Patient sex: F
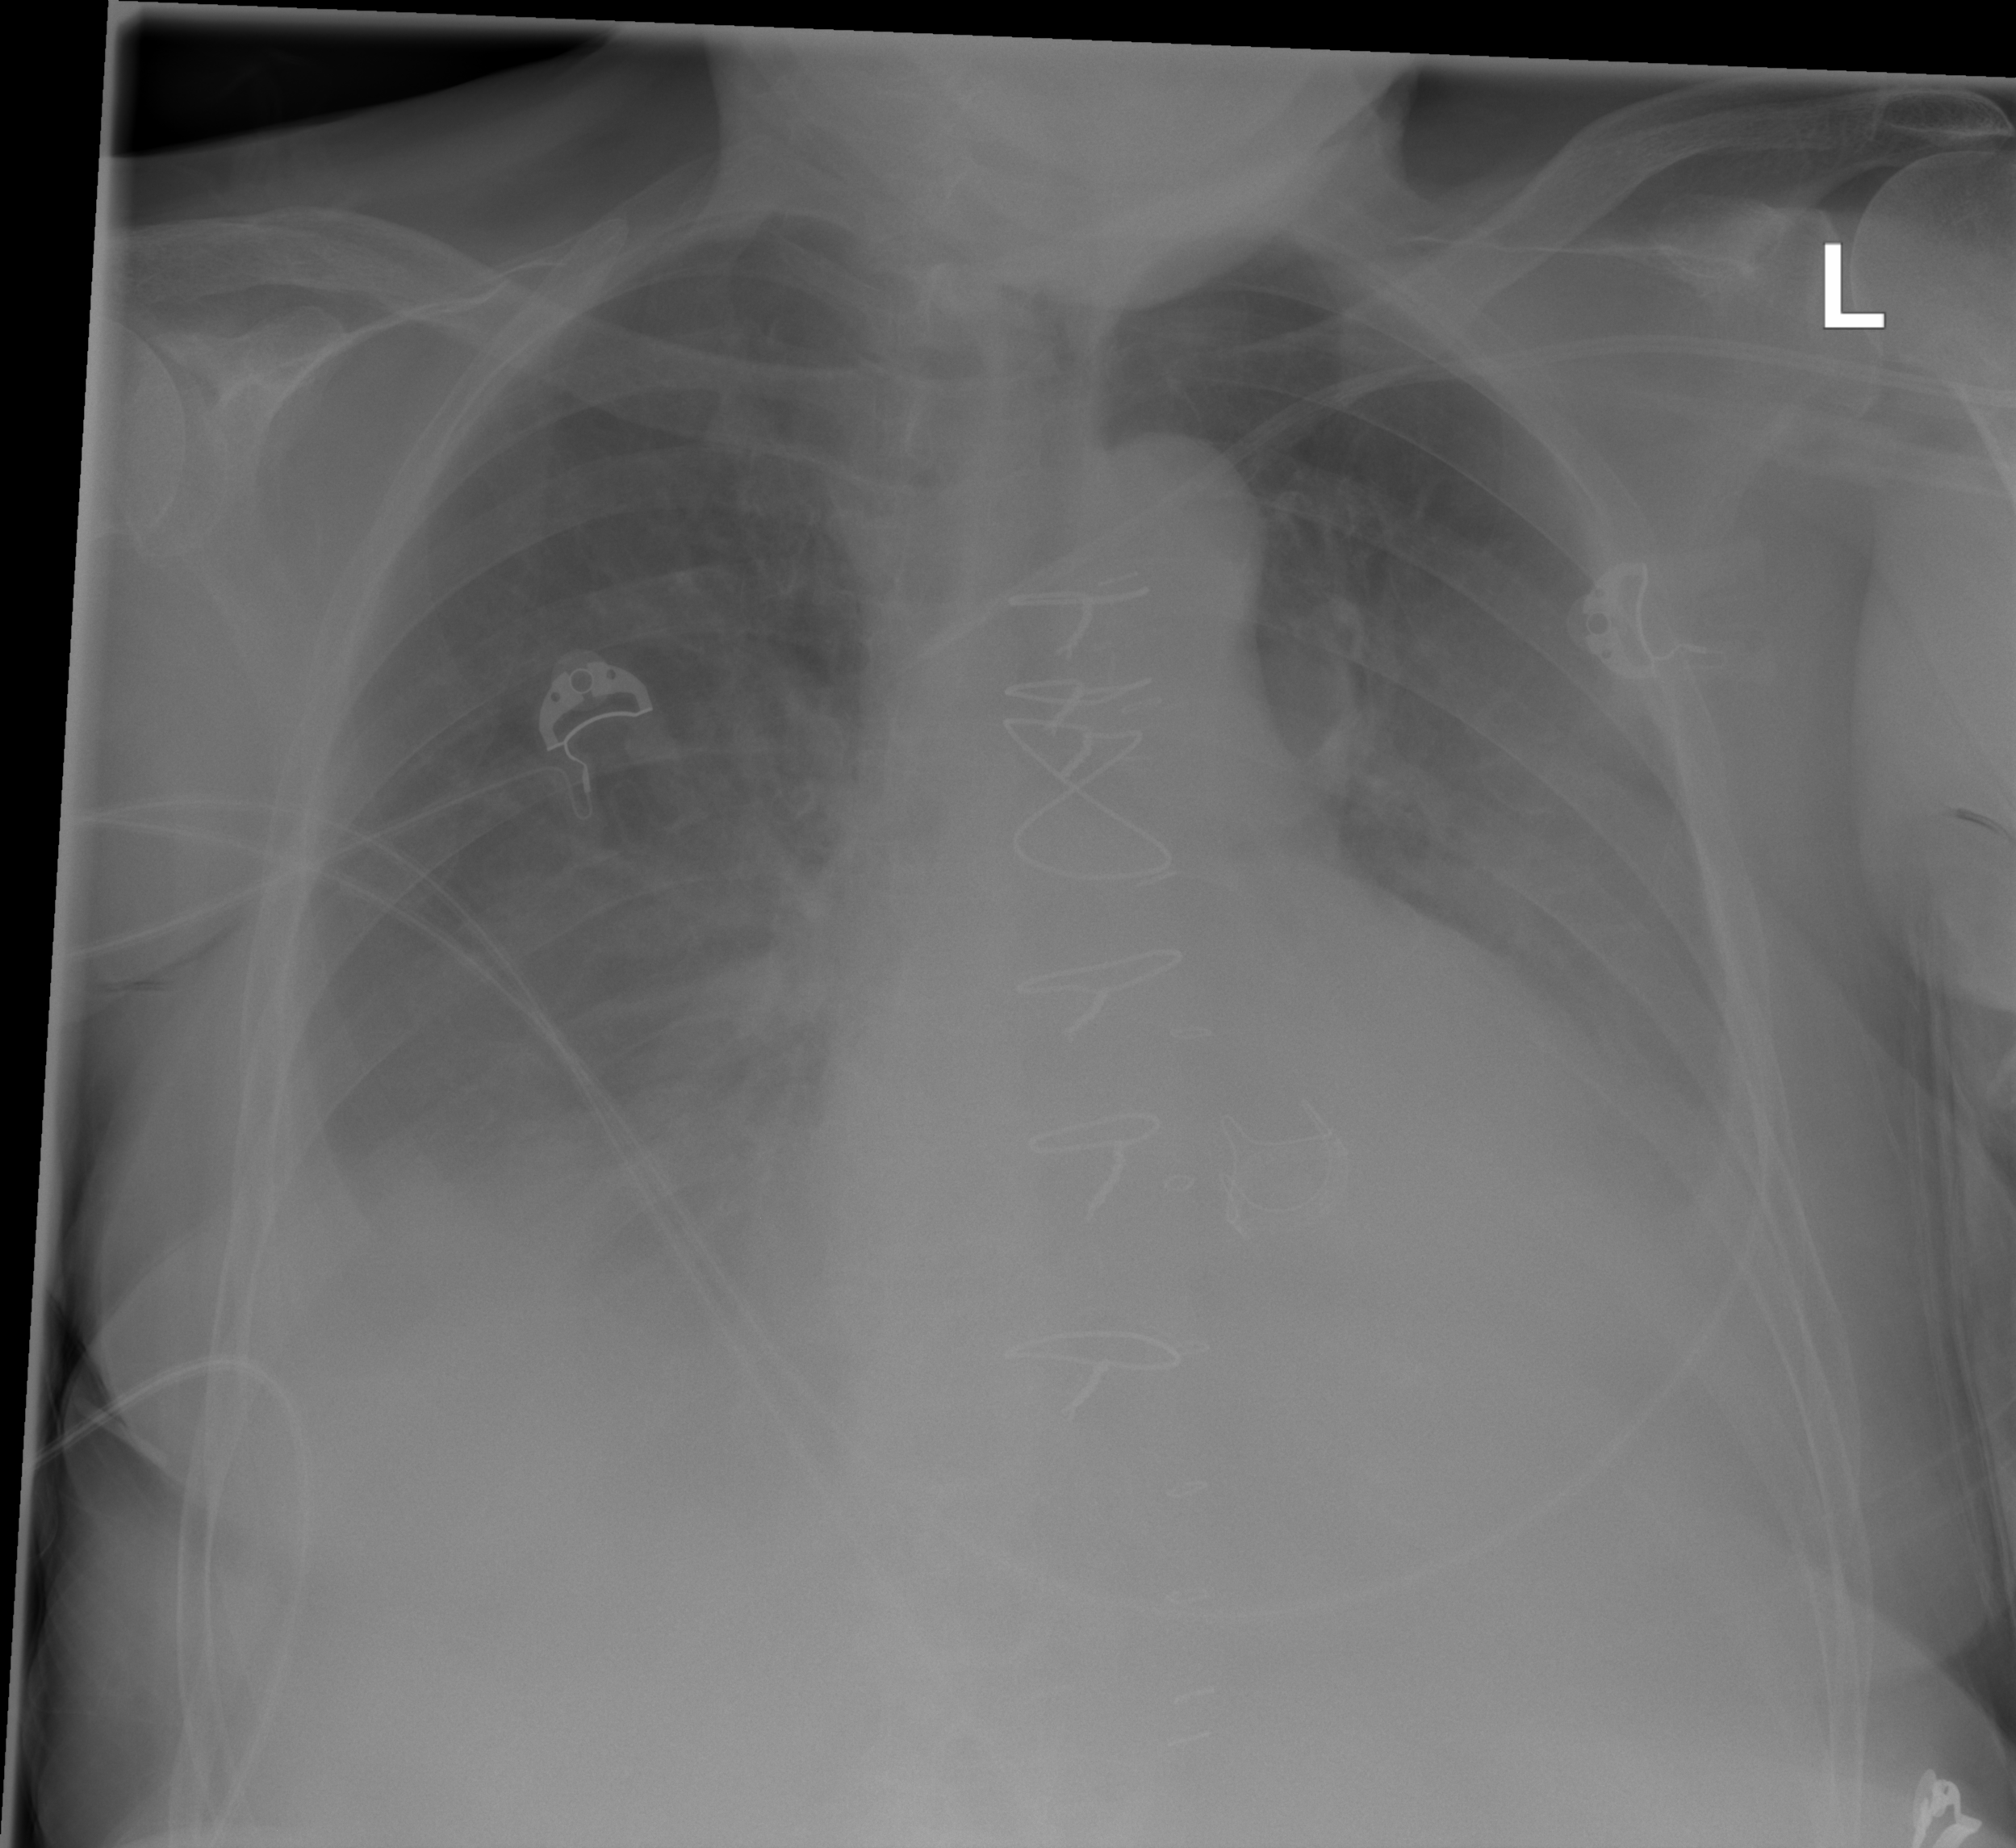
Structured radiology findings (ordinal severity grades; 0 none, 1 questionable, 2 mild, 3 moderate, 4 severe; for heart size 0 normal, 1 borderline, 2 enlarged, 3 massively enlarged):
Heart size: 2
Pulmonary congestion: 2
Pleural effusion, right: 2
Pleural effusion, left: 2
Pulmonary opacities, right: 3
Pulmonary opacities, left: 2
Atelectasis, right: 2
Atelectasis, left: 2